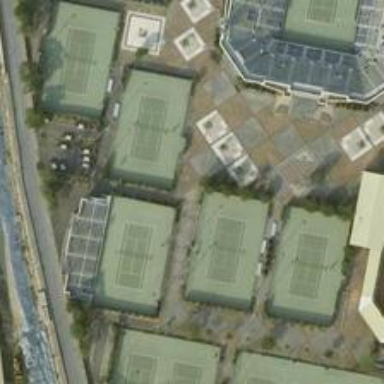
The central court can accommodate tens of thousands of people, while the other courts is scattered around the central court .